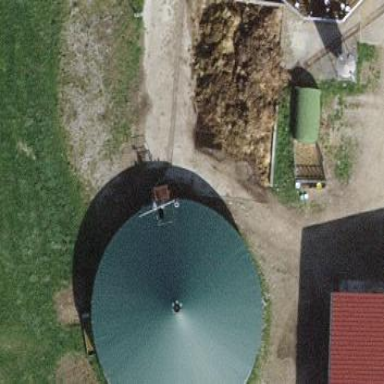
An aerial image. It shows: Storage tank created as man-made structure.